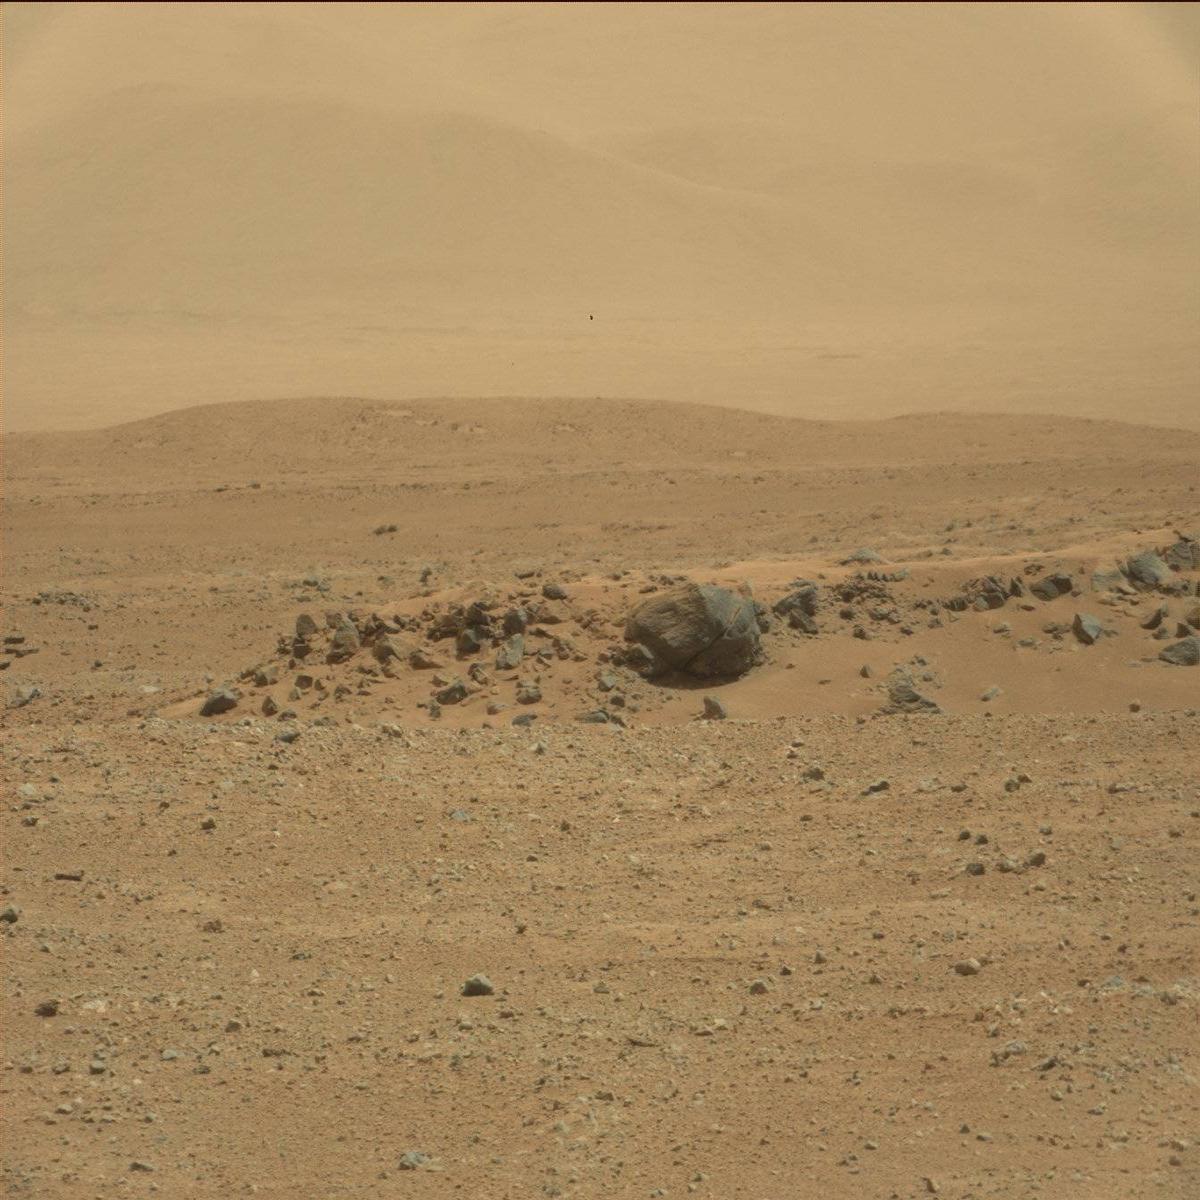
Terrain classes present: Bedrock, Ridge, Rock, Sand / Soil, Sky